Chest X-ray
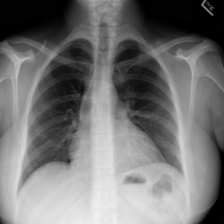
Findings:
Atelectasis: negative
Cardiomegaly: negative
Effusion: negative
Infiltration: negative
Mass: negative
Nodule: negative
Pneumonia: negative
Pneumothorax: negative
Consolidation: negative
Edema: negative
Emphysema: negative
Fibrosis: negative
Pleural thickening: negative
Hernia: negative